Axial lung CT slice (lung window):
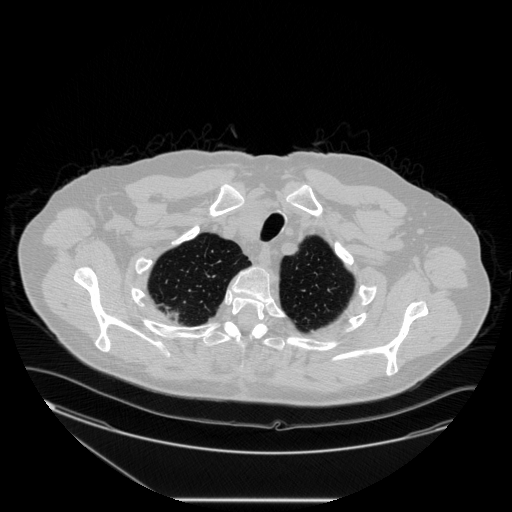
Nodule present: no